Interaction volume radius: 5 \u00c5
Interaction volume height: 30 \u00c5
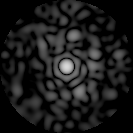
Disorder parameter: 0.8601